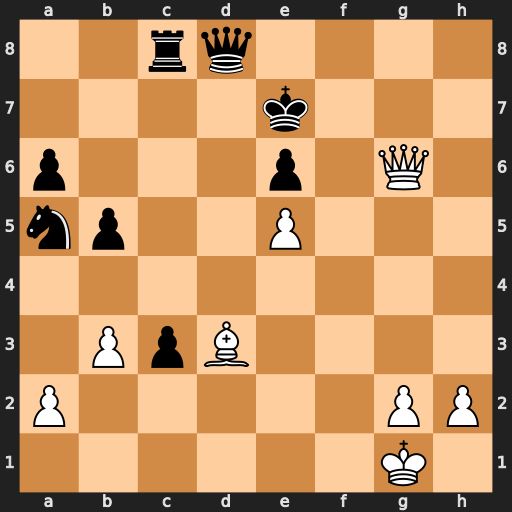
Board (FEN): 2rq4/4k3/p3p1Q1/np2P3/8/1PpB4/P5PP/6K1
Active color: w
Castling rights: -
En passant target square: -
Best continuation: Qg7+ Ke8 Bg6#